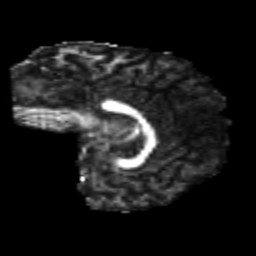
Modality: FA
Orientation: sagittal
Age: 23
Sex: female
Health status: healthy
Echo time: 0.074 s